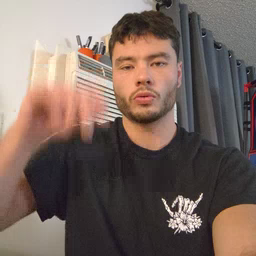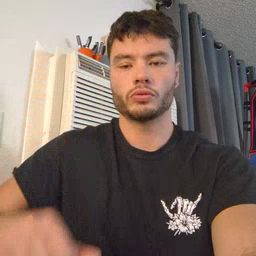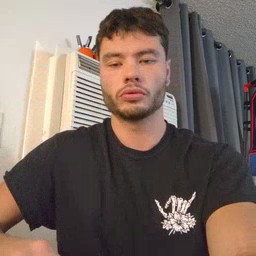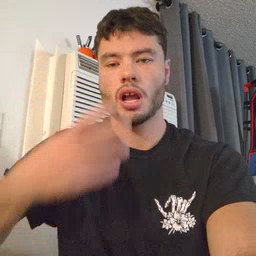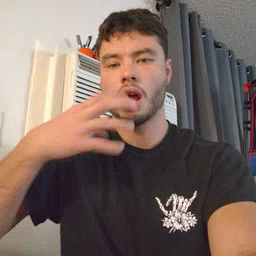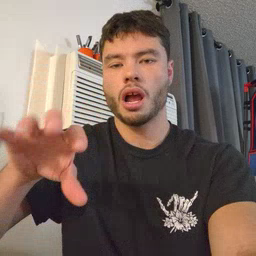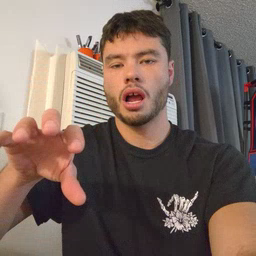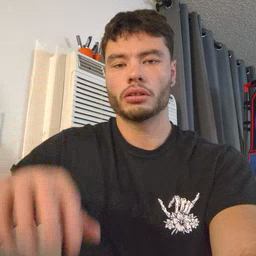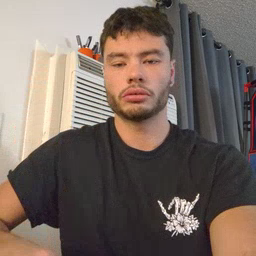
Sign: hot